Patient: sex F, age 63
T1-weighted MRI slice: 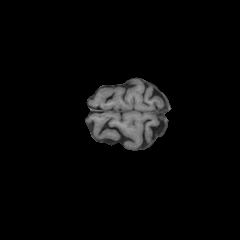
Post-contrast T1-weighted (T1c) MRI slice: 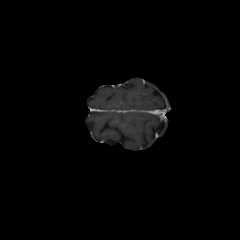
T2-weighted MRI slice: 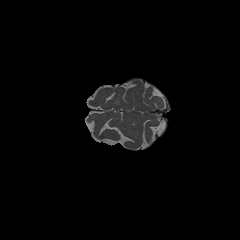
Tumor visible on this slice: no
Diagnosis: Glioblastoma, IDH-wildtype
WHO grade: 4